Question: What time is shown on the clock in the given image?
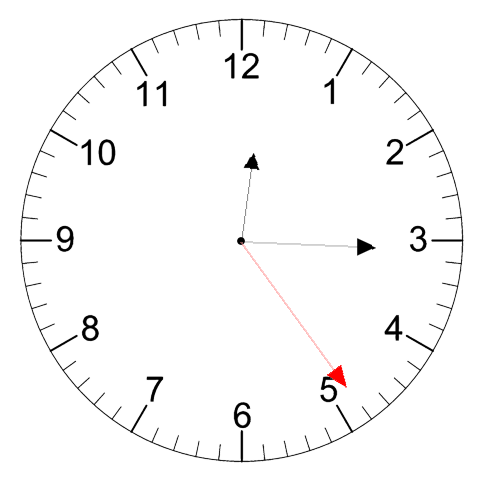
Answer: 12:15:24